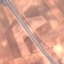
Land use / land cover class: Highway